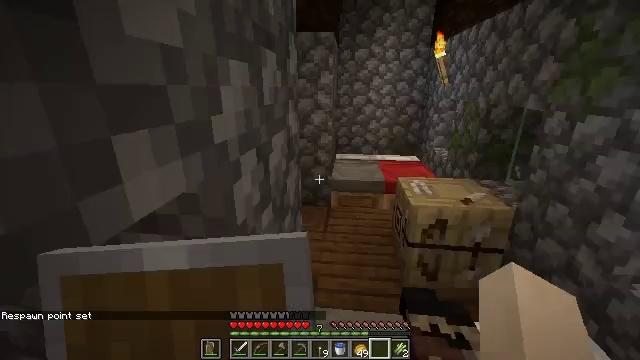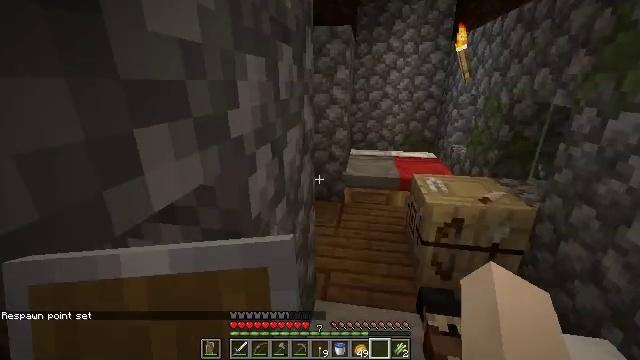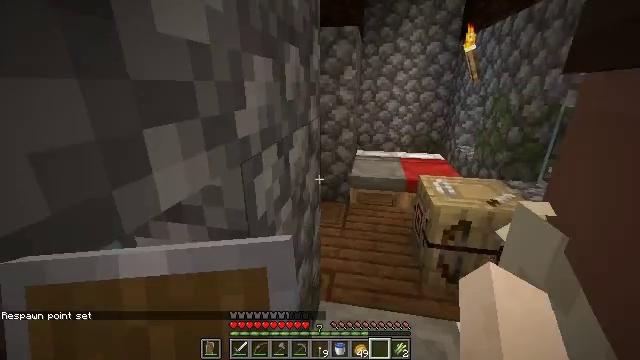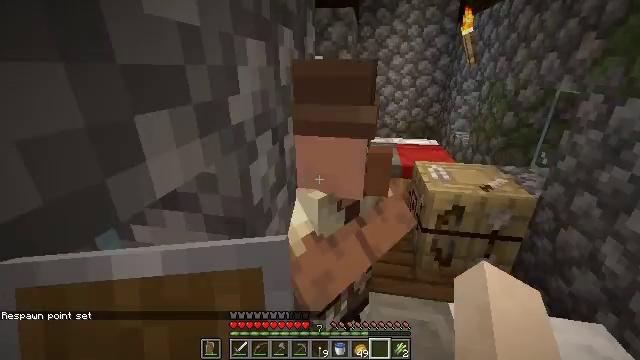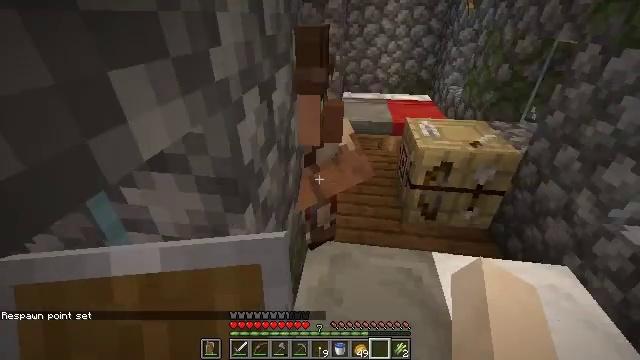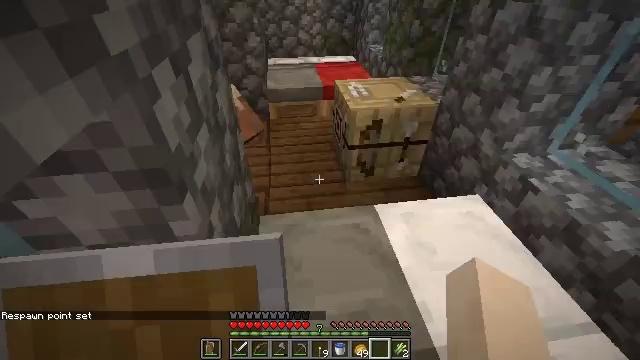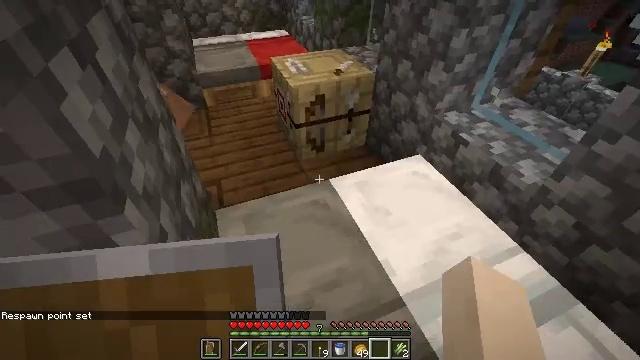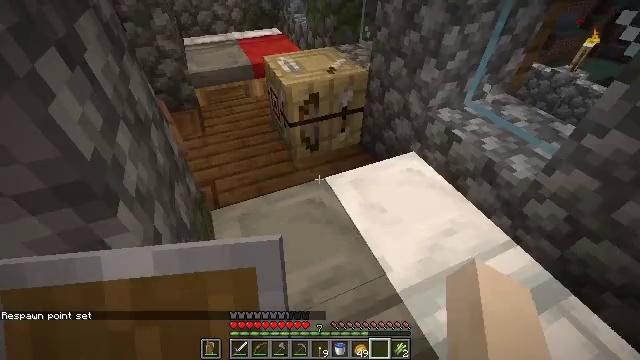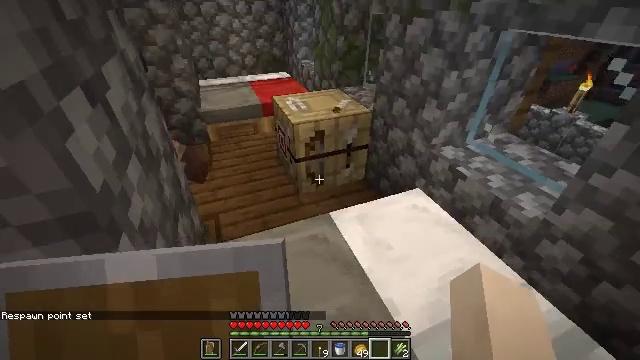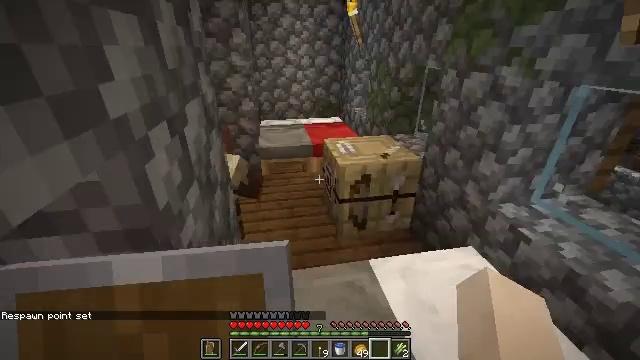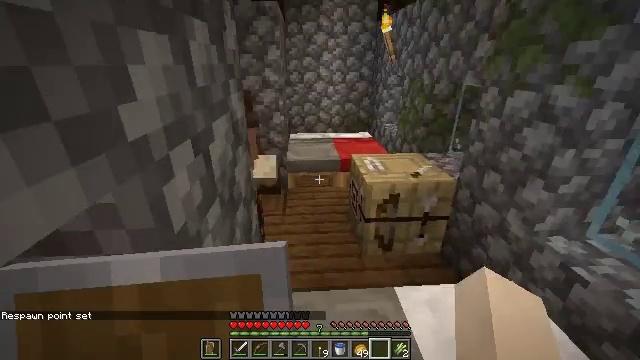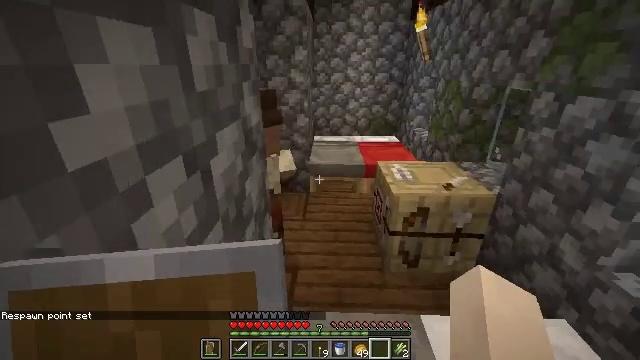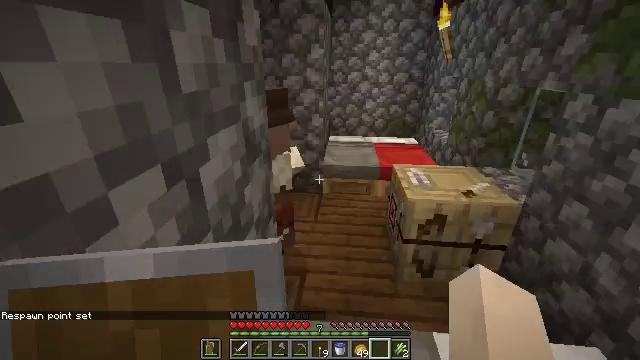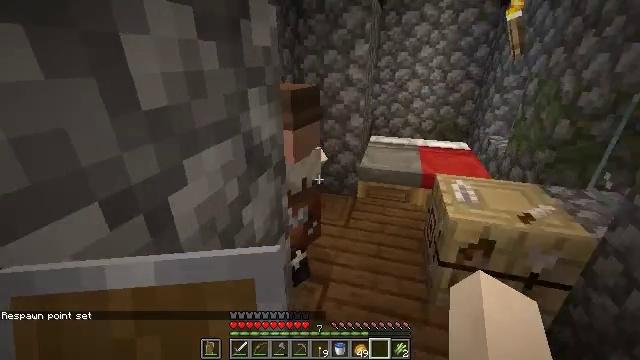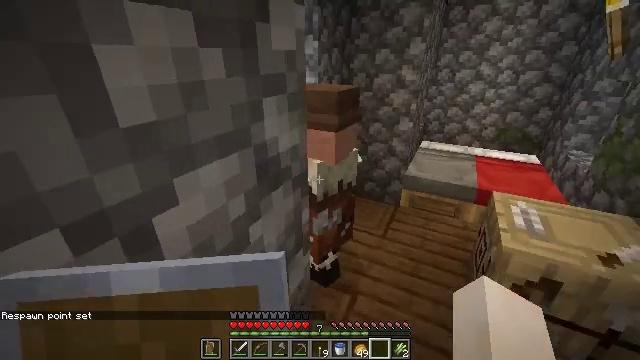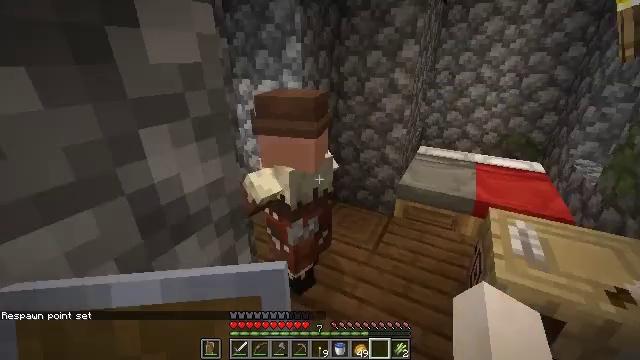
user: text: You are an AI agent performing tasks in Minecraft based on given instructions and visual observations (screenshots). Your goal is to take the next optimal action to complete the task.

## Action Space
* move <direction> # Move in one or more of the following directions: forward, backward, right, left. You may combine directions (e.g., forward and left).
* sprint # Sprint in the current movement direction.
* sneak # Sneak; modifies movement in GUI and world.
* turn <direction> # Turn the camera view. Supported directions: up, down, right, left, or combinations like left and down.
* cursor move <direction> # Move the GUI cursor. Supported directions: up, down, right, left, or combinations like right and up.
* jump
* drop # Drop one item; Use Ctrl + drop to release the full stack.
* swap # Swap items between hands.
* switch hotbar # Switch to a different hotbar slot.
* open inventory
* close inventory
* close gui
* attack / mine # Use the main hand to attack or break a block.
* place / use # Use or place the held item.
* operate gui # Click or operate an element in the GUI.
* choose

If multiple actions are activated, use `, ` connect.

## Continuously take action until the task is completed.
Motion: motion action
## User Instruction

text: Break and collect the fletching table.
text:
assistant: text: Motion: turn left and down
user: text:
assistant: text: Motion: turn left
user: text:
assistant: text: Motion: turn right and down
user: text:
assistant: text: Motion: turn right and down
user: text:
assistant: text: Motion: turn right and down
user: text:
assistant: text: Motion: turn right and down
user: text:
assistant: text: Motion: turn right
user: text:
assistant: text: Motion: turn left and up
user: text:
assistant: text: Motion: turn left and up
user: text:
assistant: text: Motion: move forward, turn left and up
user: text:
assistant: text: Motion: move forward, turn left
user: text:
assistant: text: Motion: move forward and move right, turn left
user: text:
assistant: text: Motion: move forward and move right, turn left
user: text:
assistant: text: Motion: move forward and move right, turn left
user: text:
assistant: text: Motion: move forward and move right, turn left
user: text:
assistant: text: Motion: move forward and move right
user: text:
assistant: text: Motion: move forward and move right, turn left and up
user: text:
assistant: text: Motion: move forward, turn left and up
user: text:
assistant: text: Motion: turn left, use / place
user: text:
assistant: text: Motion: turn left, use / place
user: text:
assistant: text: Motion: no_op
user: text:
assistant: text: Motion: no_op
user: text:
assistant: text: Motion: turn left and up
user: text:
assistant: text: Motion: open gui
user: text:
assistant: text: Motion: no_op
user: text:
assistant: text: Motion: no_op
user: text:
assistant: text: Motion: no_op
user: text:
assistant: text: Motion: cursor move left and up
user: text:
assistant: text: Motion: cursor move left and up
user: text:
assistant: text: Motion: sneak, cursor move left and up